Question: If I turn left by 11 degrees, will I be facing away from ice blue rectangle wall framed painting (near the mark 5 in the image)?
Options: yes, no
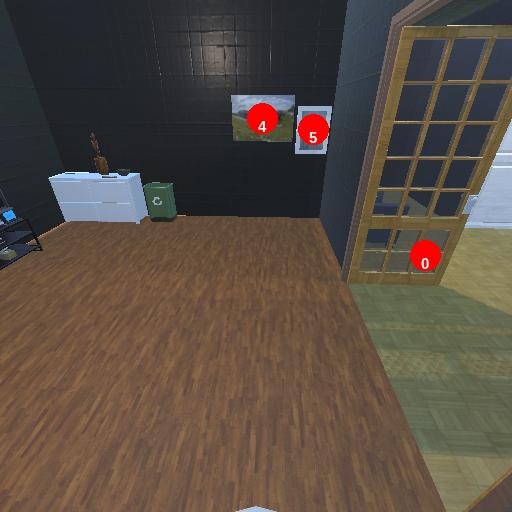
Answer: yes